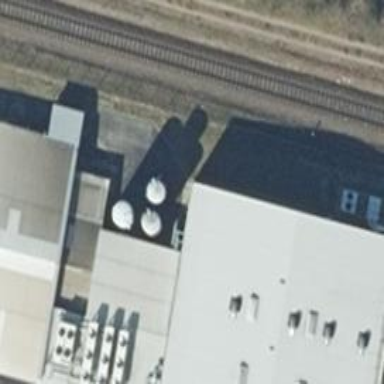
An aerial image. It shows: Storage tank that is man-made.